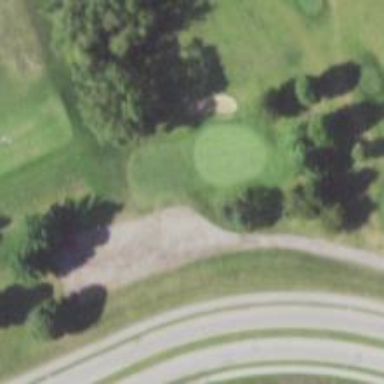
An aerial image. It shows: Driving range for golf practice.